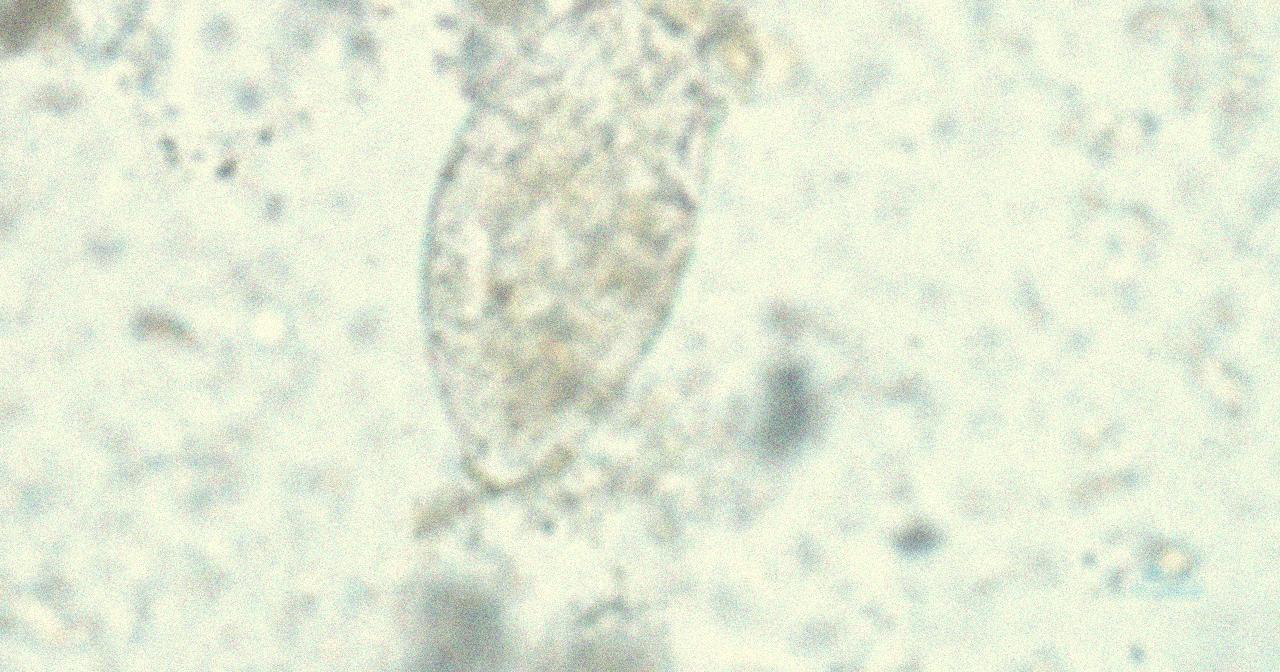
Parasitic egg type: Fasciolopsis buski